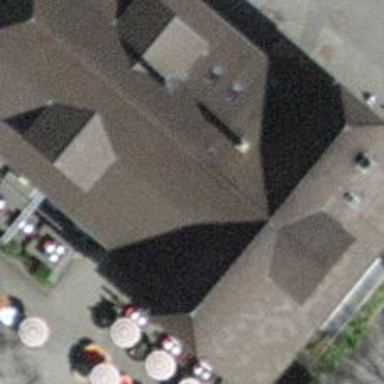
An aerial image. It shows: Restaurant.